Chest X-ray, PA view. Patient: 52 years old, sex F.
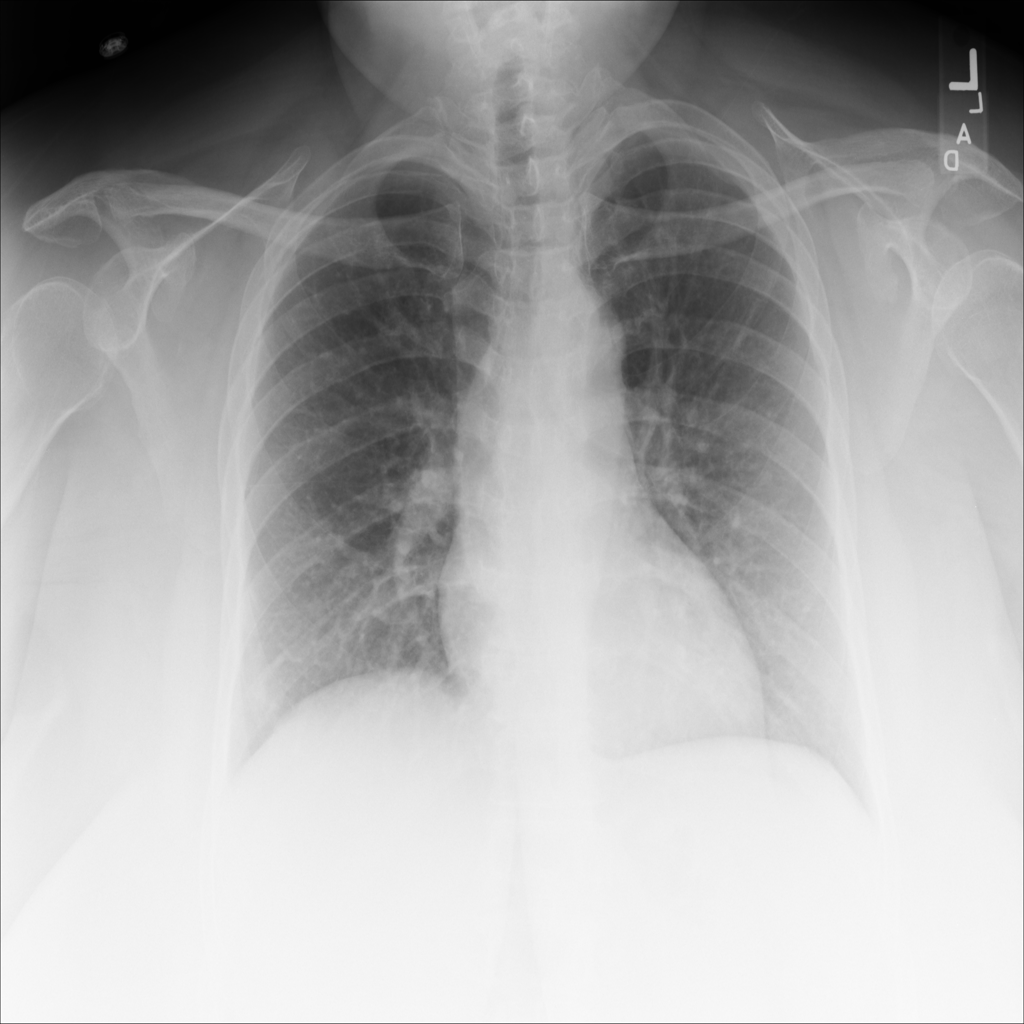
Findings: No Finding